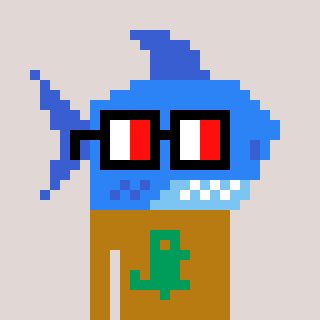
a pixel art character with square glasses with black frames and red eyes, a shark-shaped head and a gold-colored body on a warm background